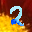
Label: 2